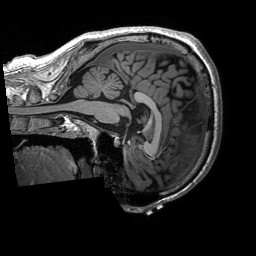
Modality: T1w
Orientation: sagittal
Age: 23
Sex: male
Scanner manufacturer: siemens
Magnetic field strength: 3 T
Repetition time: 2.53 s
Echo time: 0.00227 s